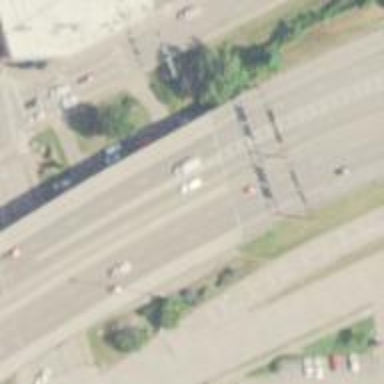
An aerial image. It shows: Motorway.